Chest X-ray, AP view. Patient: 70 years old, sex M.
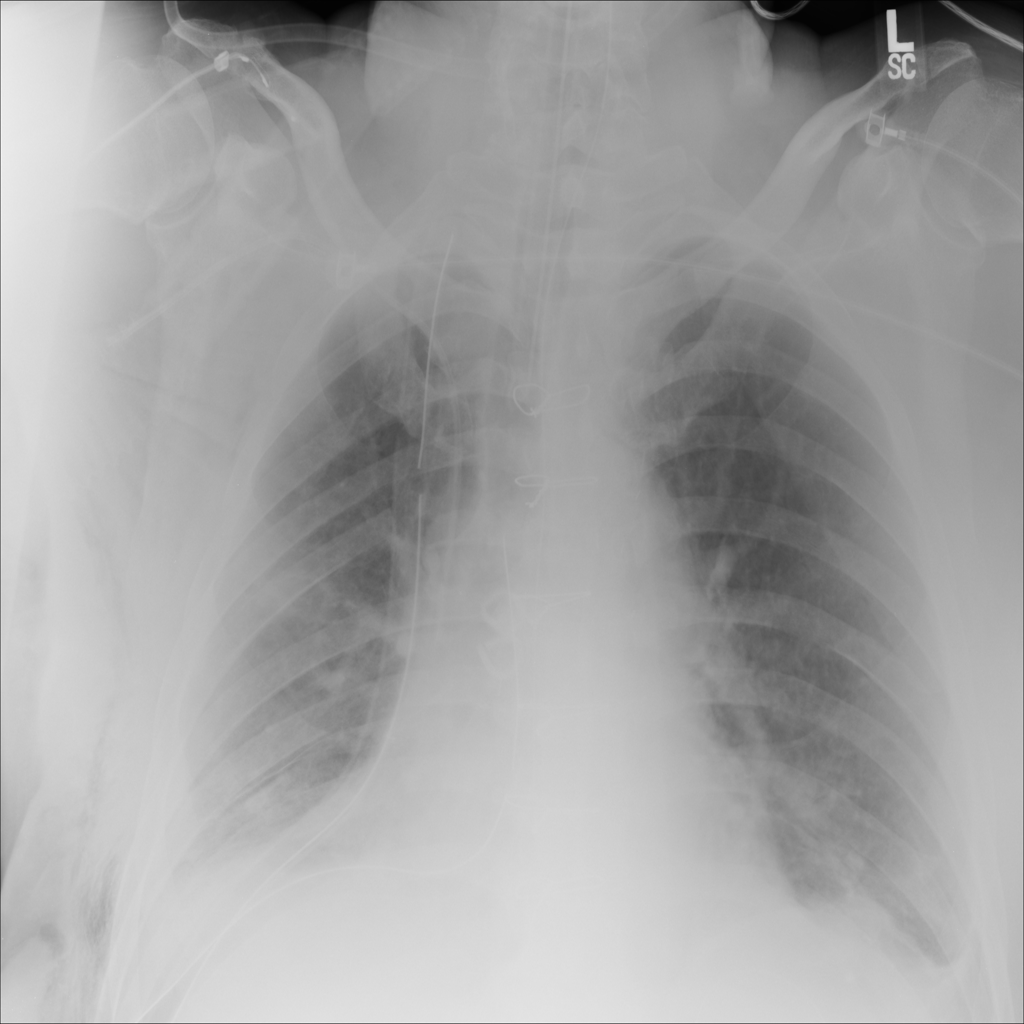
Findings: Emphysema, Nodule